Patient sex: F
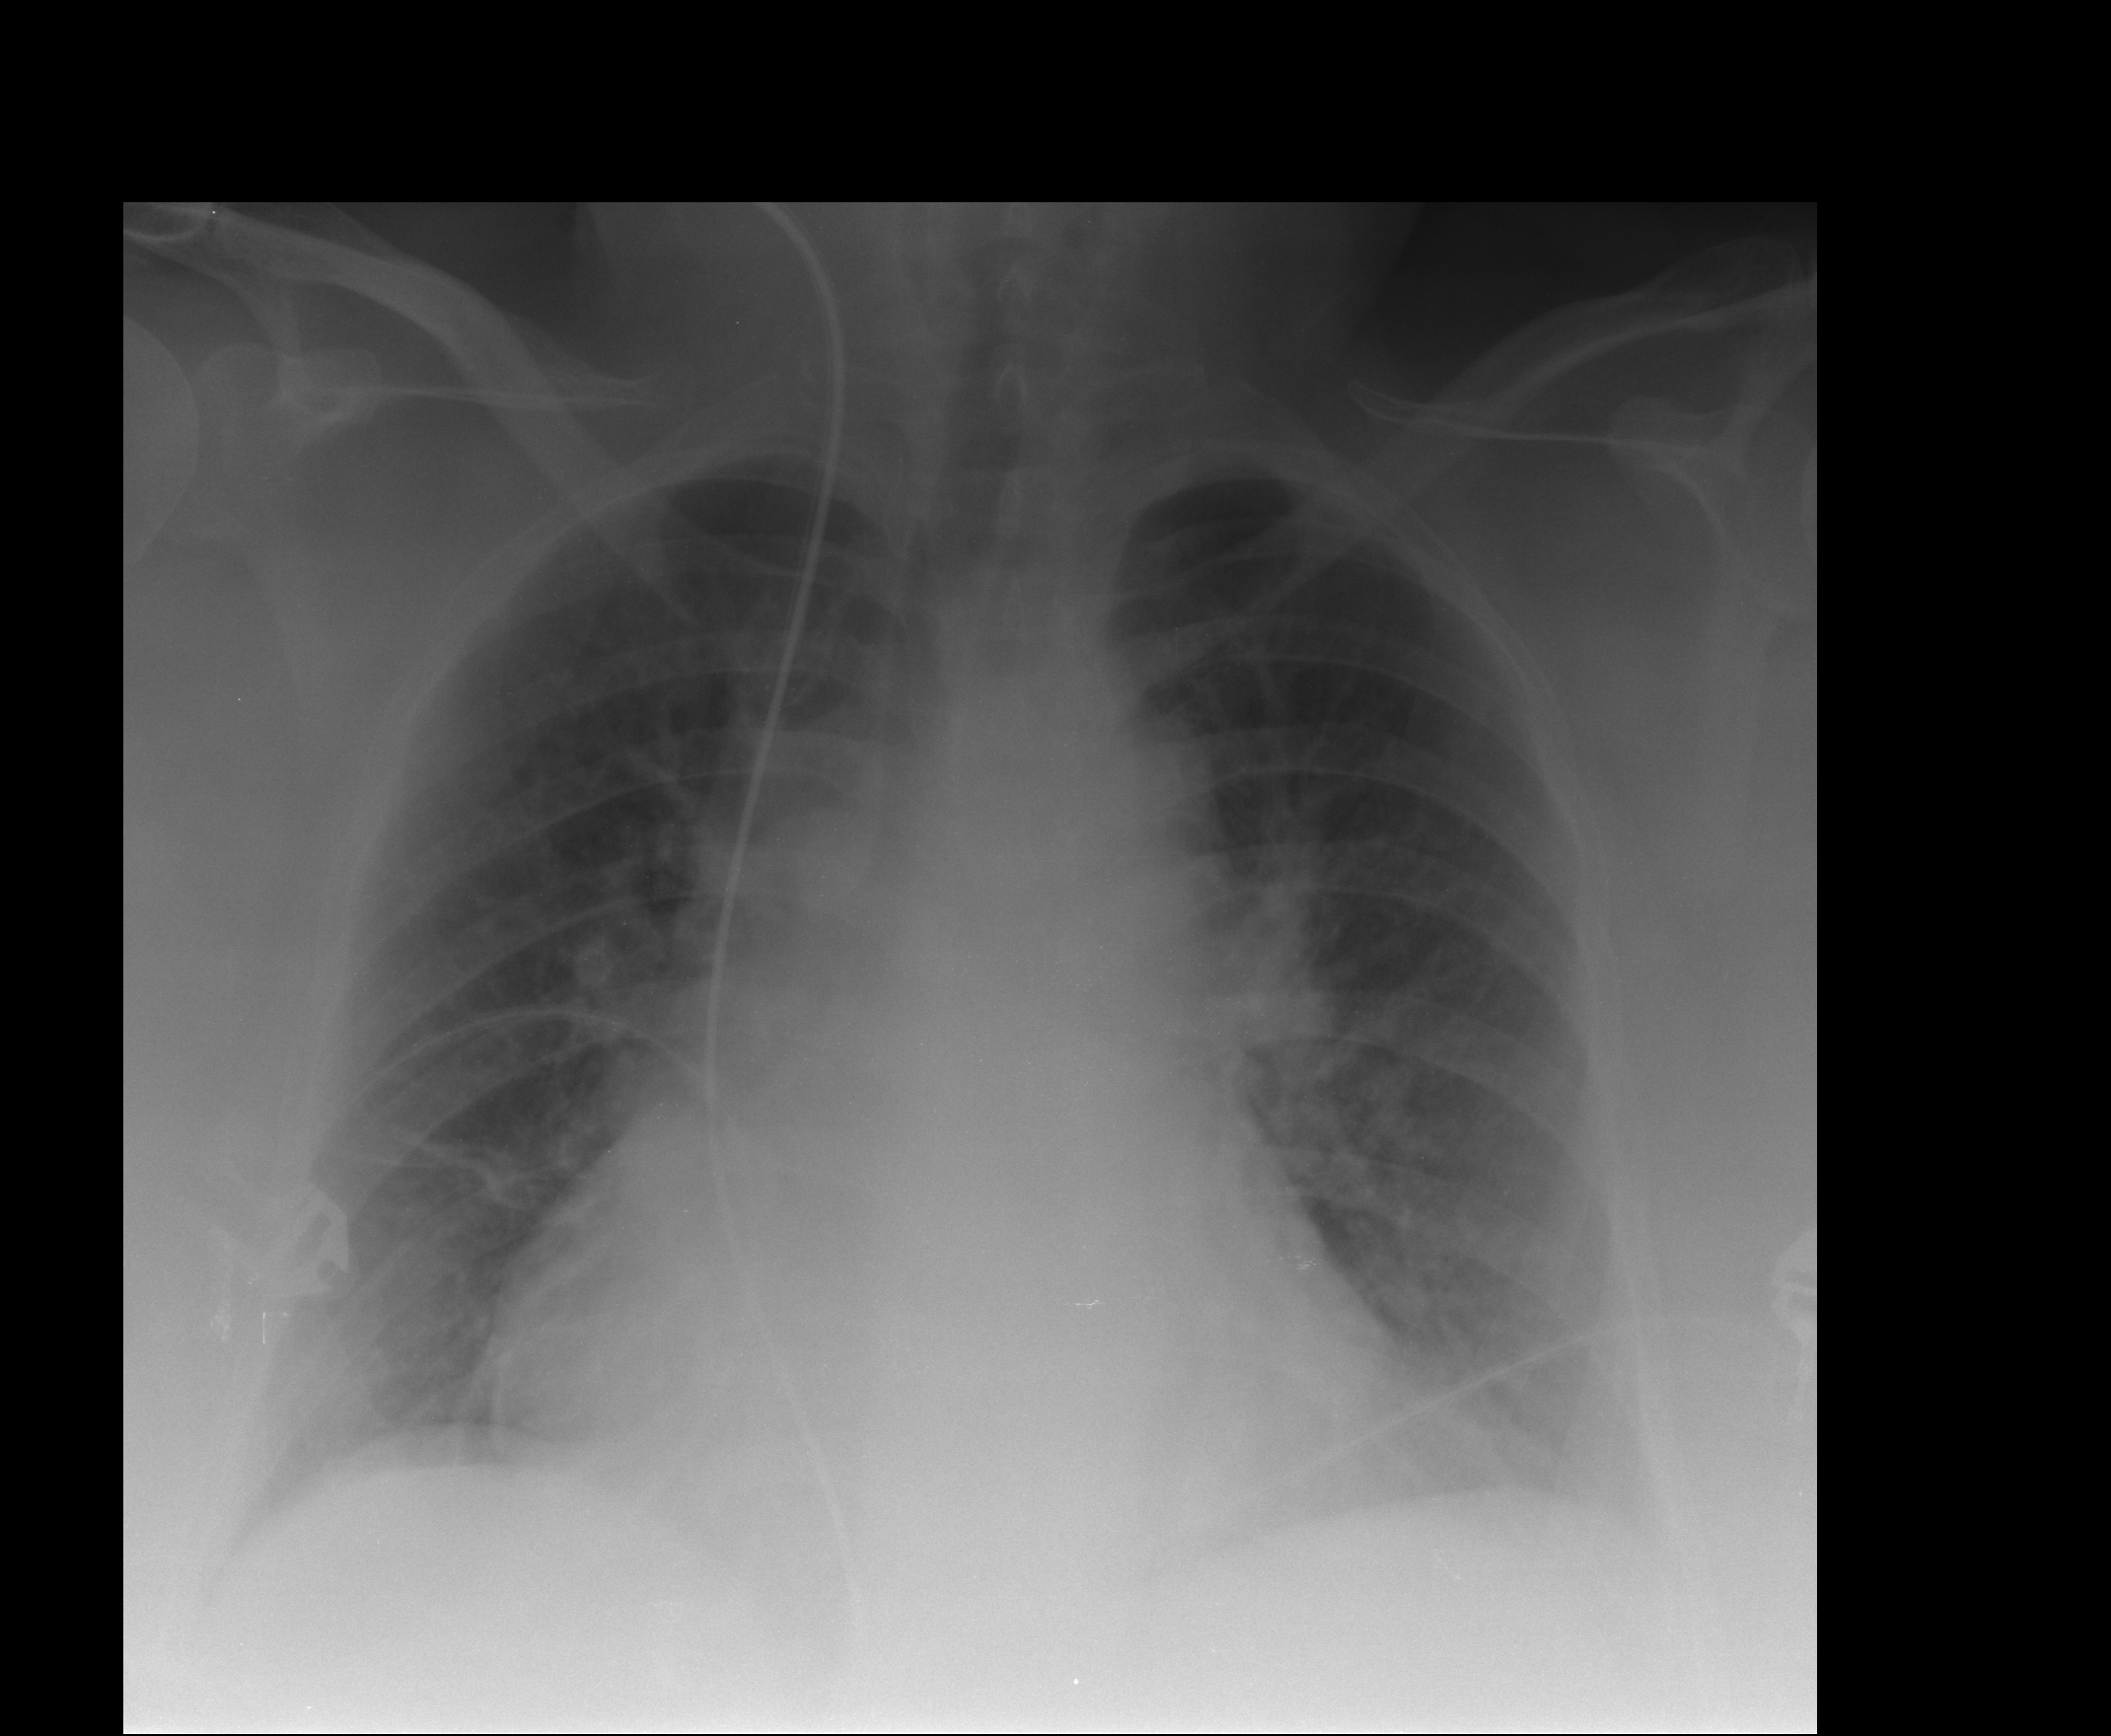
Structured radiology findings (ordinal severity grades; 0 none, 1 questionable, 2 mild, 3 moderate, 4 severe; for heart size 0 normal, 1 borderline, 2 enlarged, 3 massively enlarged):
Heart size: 2
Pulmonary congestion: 2
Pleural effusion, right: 0
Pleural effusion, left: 0
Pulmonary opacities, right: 0
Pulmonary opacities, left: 0
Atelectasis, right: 1
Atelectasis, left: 0